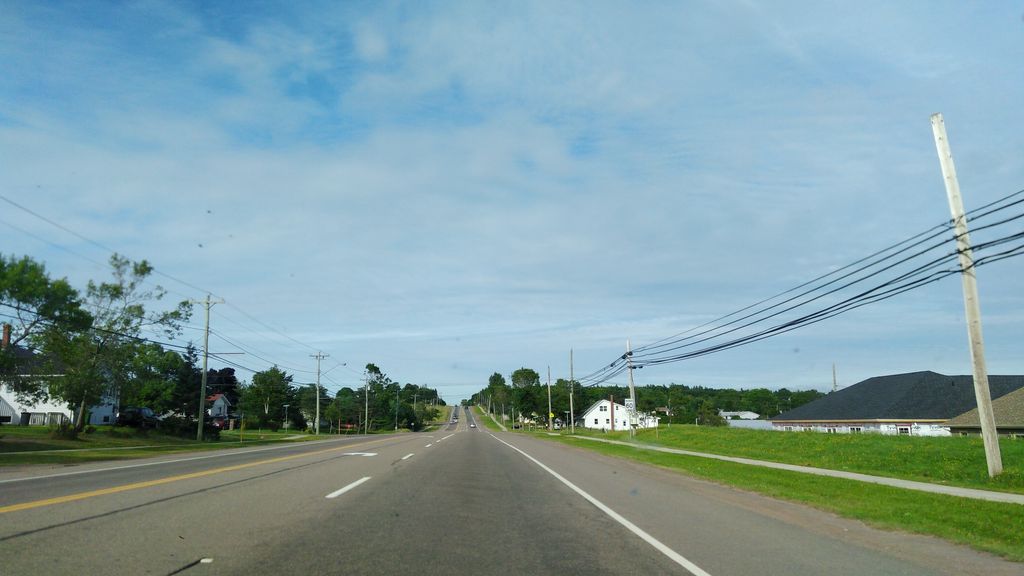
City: charlottetown